Question: I have a big, 2048x2048 image with 4096 32x32 sprites. That is, a 64x64 table of 32x32 images. I'm using triangles to draw them. Each trig must cut the right piece of the texture. It works alright, except that of the faces, the engine is accessing pixels from on the sheet, resulting in noise. Notice the pixels below the orc:

They are from the sprite below it on the sheet. I'm using the following calculation to cut the area:
Vertex shader:
'''
// position of each pixel of this face on texture
varying vec2 pix_pos;
// pos_in_sheet holds the position of the sprite on the sheet
// considering it is a 64x64 sheet, it is on the range vec2(0..63, 0..63)
vec2 pos_in_sheet = vec2(floor(mod(sprid,texture_cols)), floor(sprid/texture_cols));
// 'vec2 vertex' indicates which of the 4 vertex in the quad this is:
// vec2(-1.0,-1.0)|vec2(-1.0,1.0)|vec2(1.0,-1.0)|vec2(1.0,1.0)
// inside main() I calculate the bounding quad that contains the sprite
pix_pos = vec3(
((pos_in_sheet.x+(vertex.x+1.0)/2.0)/64.0), //64 = rows in texture
((pos_in_sheet.y+(-vertex.y+1.0)/2.0)/64.0));
'''
And this is the fragment shader:
'''
varying vec3 pix_pos;
uniform sampler2D sampler;
void main(void){
vec4 col = texture2D(sampler,vec2(pix_pos.x,pix_pos.y));
gl_FragColor = vec4(col.x,col.y,col.z,1.0);
}
'''
I've checked my calculation and it seems fine. So what could be causing the fragment shader to access sprites outside its own cutting region?
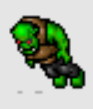
Answer: This can happen due to linear interpolation, because each 'texture2D()' can take 4 pixels from a texture and returns the result based on those 4 pixels and some weights. It's hard to solve this issue trough math code since float operations are hard to handle.
Another thing that can generate this issue are texture mipmaps(if you use them). In general lower mipmap levels are created using some sort of filtering technique that will blend 4 pixels into one. Neighboring pixels that have a high contrast can create such artifacts.
The solution for this is to have a padding between sprites. Typically between 2 and 4 pixels of empty space (in general black rgba<0,0,0,0> ) should solve the problem. So each sprite has 32x32 pixels and in an atlas will take 34x34 pixels. The 2 pixel border around the sprite has to be the color of the closest pixel in the sprite (in your case transparent). This reduces the number of sprites you can fit in the atlas